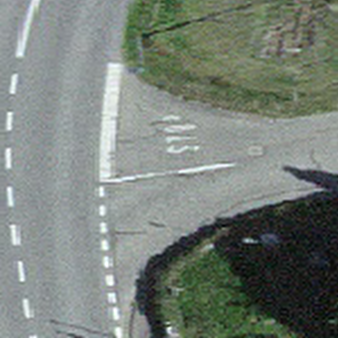
Label: other